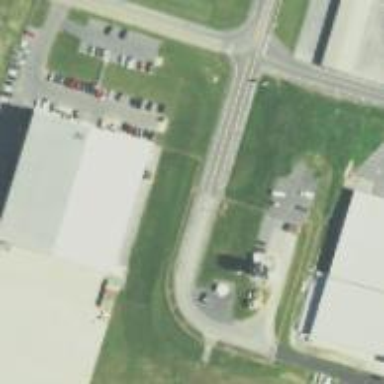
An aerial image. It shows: Hangar building at the airport.